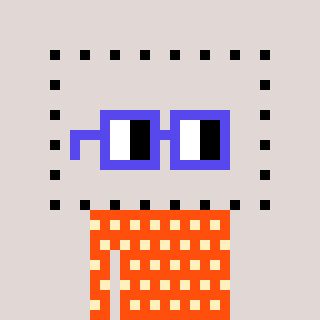
a pixel art character with square blue glasses, a void-shaped head and a orange-colored body on a warm background